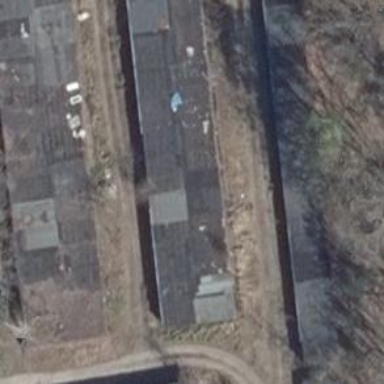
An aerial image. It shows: Group of garages.